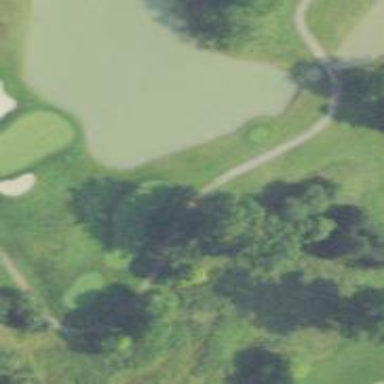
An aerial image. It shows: Golf tee.